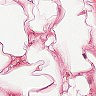
Metastatic tissue present: no